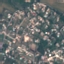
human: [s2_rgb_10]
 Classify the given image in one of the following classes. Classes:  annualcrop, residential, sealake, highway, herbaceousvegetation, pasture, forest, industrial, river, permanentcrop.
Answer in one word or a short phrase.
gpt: Residential